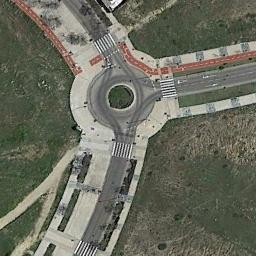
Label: roundabout